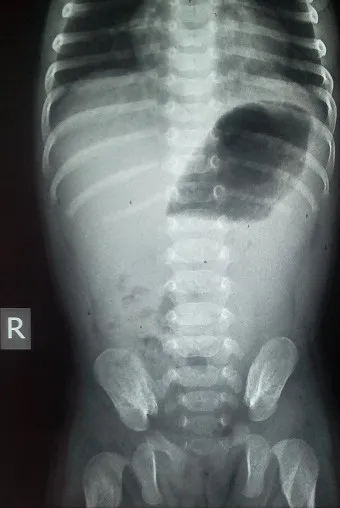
Plain abdominal X-Ray (erect) showing single huge air bubble in the stomach.
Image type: radiology (x_ray)